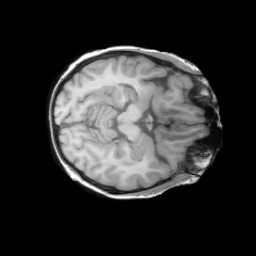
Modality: T1w
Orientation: axial
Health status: ill
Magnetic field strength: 3 T